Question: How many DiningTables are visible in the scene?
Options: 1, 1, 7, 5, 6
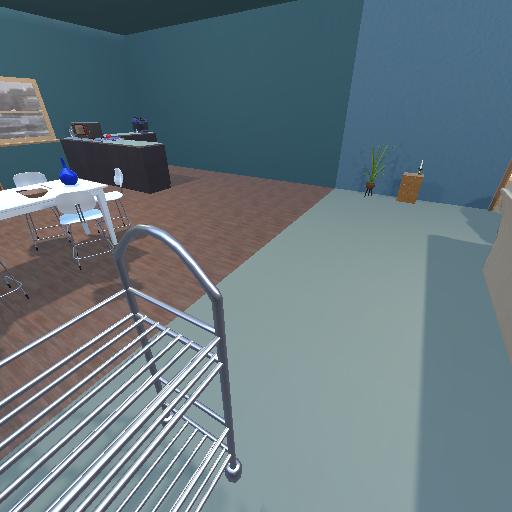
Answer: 1